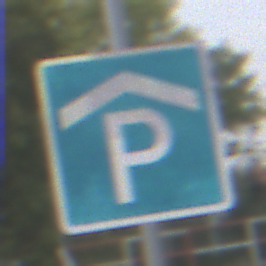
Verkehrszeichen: Parkhaus
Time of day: Midday
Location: Outdoor (Suburban)
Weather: Overcast
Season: NotSpecified
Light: Natural